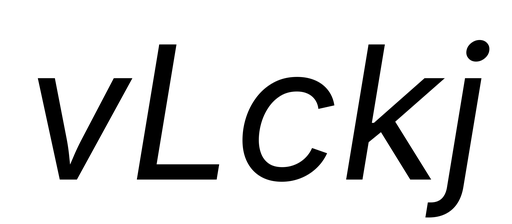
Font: Inter-Italic_Italic